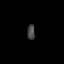
Tissue: skin
Cell type: Epithelial cells
Senescence score: 0.2696
Nuclear area (px): 118
Mean DAPI intensity: 67.144